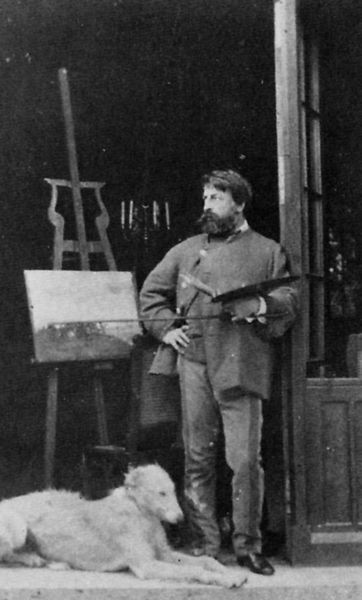
Titel: Meissonier
Künstler: R. J. Bingham
Standort: Paris
Institution: Bibliothèque Nationale.
Schlagwörter: gemälde, hand, körper, mann, weiß, cezanne, landschaft, fenster, grau, haar, hell, holz, schwarz, tür, zimmer, ölbild, blick, gebäude, hund, anzug, bart, hemd, hose, jacke, mensch, rahmen, stehen, vollbart, bild, hände, portrait, porträt, boden, mantel, pose, arbeit, stock, fell, liegen, schuhe, stab, farbe, pause, atelier, maler, staffelei, kerzen, leuchter, lüster, stufe, foto, fotografie, photographie, lumpen, schwarz weiß, künstler, kittel, leinwand, posieren, schuh, palette, pinsel, ganzkörper, photo, selbstportrait, hüfte, wams, bild im bild, stafflei, selbstbewusst, aufnahme, studio, impressionist, psieren, artelier, blick in die ferne, oinsel, schwarzz, corbe, 19. jahrhundert, sw, maler staffelei schwarz-weiß hund, farbenbrett, küpnstler, #hund, stafle